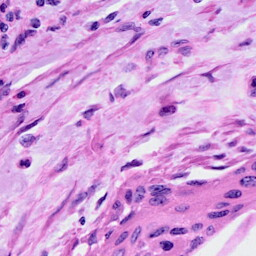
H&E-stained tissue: Cervix